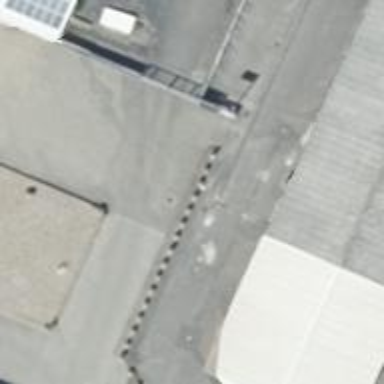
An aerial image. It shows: Concrete driveway serving as service road.